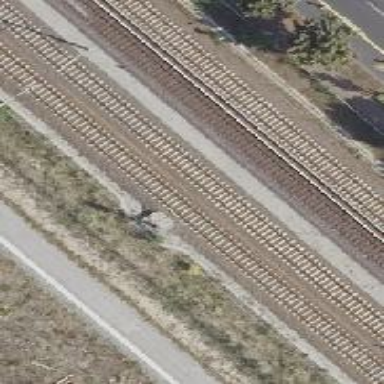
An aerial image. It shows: Railway signal.